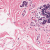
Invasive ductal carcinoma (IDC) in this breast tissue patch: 0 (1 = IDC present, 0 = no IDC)